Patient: sex F, age 58
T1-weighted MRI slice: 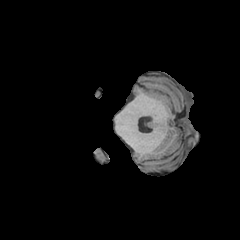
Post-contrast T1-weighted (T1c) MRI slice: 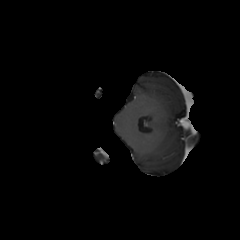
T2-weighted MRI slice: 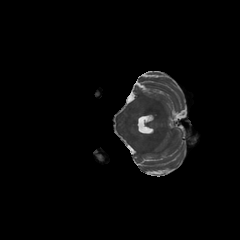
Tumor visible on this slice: no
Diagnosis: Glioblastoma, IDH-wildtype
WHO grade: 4